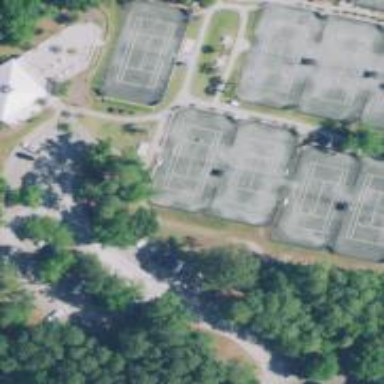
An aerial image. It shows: Tennis court on pitch designated for leisure land.